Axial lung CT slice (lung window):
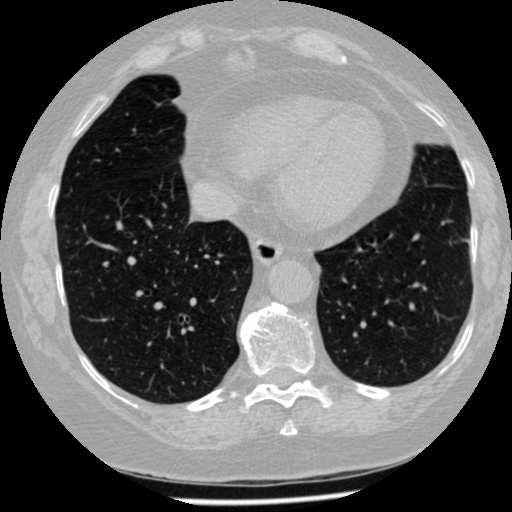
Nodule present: no